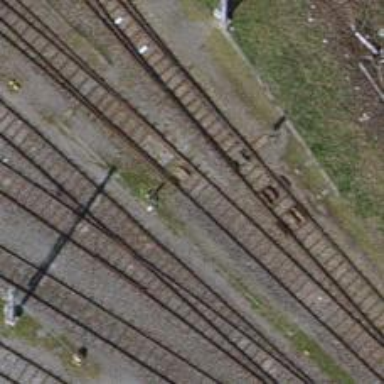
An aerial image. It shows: Rail yard with electrified rails and single track.